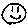
Label: smiley face